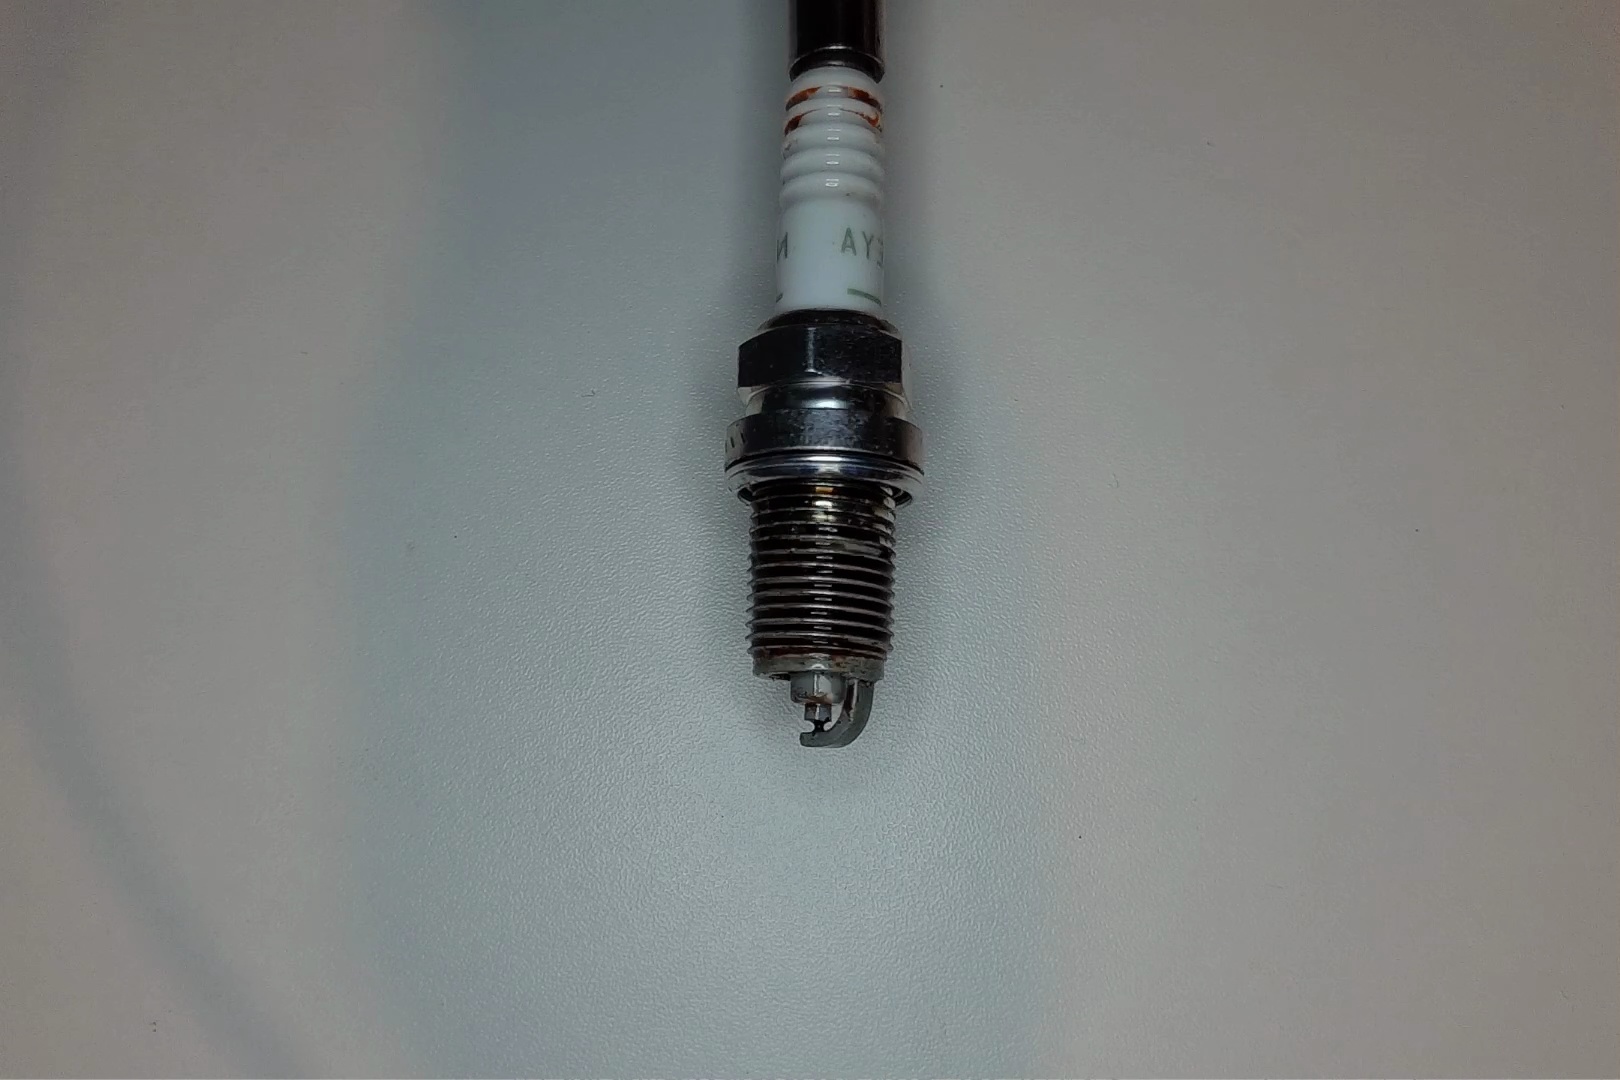
Label: anomaly